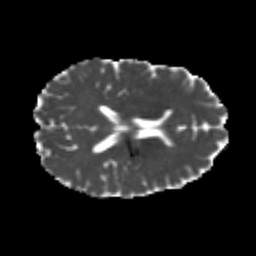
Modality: MD
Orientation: axial
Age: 25
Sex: female
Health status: healthy
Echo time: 0.074 s